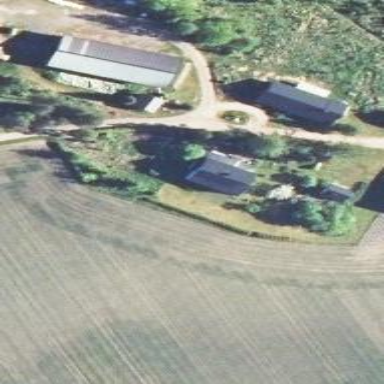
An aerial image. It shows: Farmyard area.